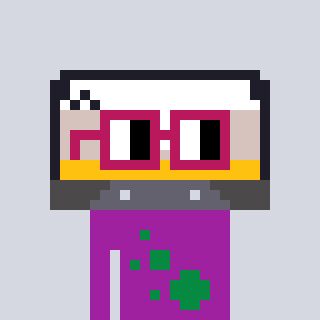
a pixel art character with square dark red glasses, a cassette tape-shaped head and a magenta-colored body on a cool background